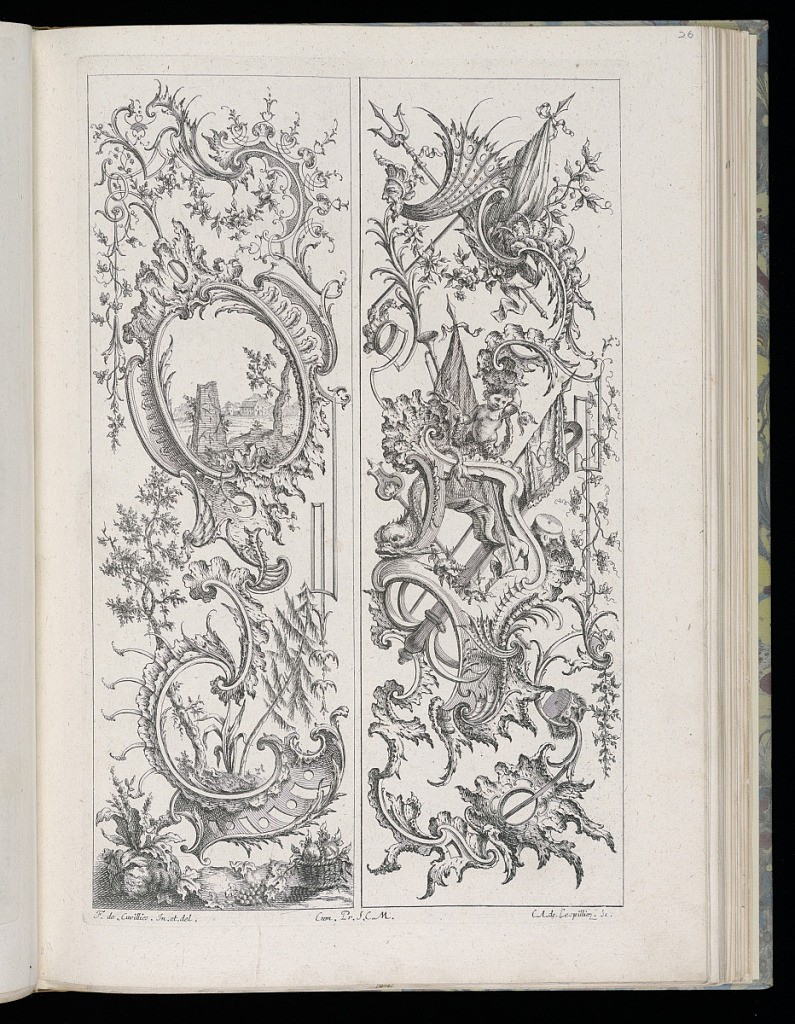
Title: Designs for Two Vertical Panels
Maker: François de Cuvilliés the Elder, Belgian, 1695 - 1768
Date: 1738
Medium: Engraving on paper
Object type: Bound print
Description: Two designs for upright rocaille panels. Left panel: Rocaille scrollwork motifs throughout. At bottom, a small landscape scene contained within the curve with trees and vegetation; fruits below. At top, within cartouche, a scene with architectural ruins including a broken obelisk in foreground, additional buildings in background. Right panel: Rocaille scrollwork with armorial trophies; a putto figure and a dolphin at center.